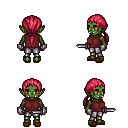
a pixel art fantasy rpg character, female body template, orc, green skin, maroon sleeveless shirt, metal pants, ruby red ponytail hairstyle, metal gloves, brown slippers, dagger, four views (front, back, left, right), 2x2 character sprite sheet, small pixel art, hard edges, no anti-aliasing